Question: Given the supply, demand, and route table for this logistics problem, what is the minimum total cost? Please provide the answer as an integer.
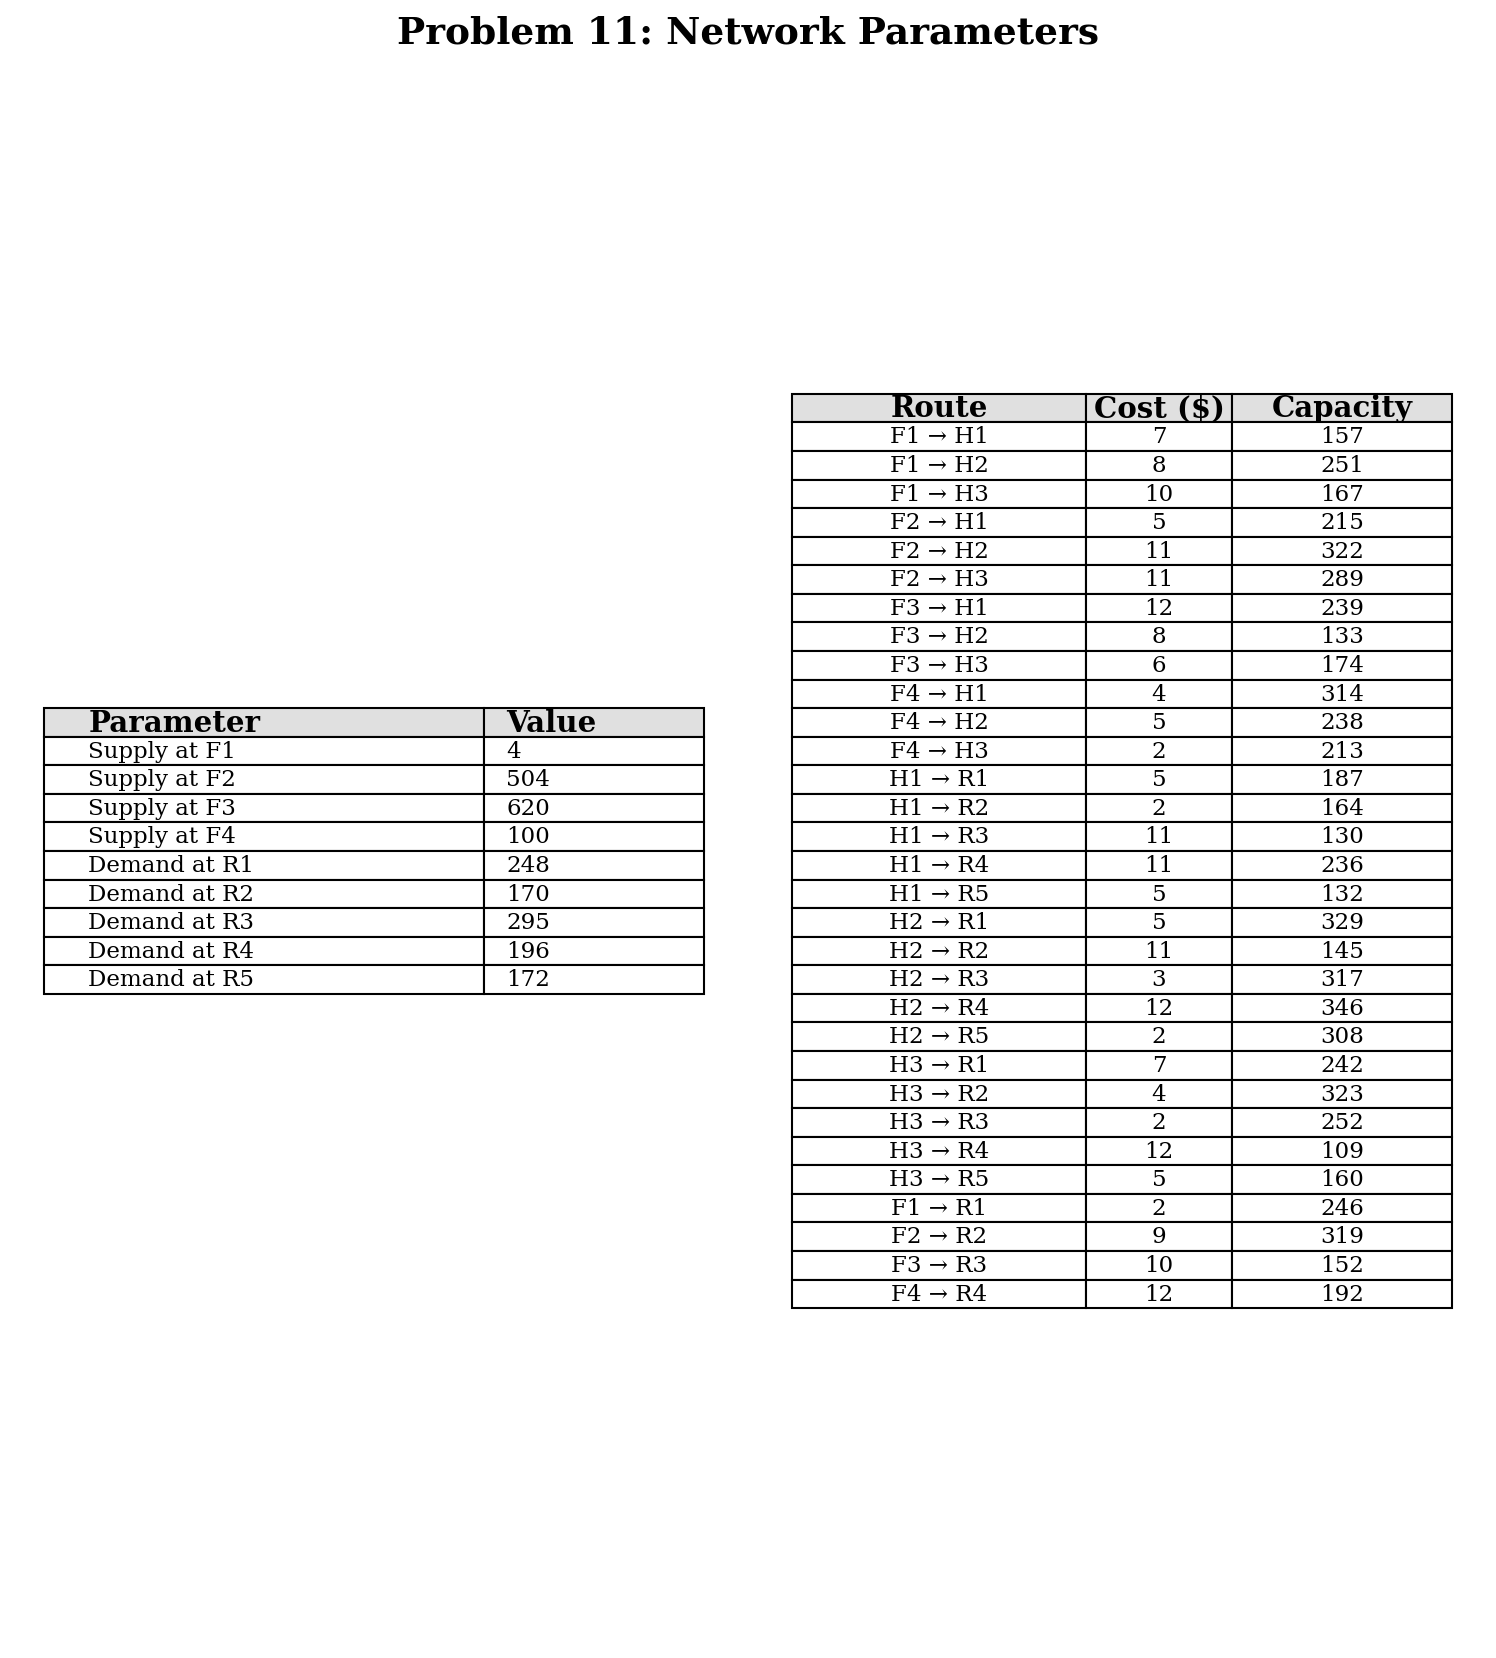
Answer: 11855